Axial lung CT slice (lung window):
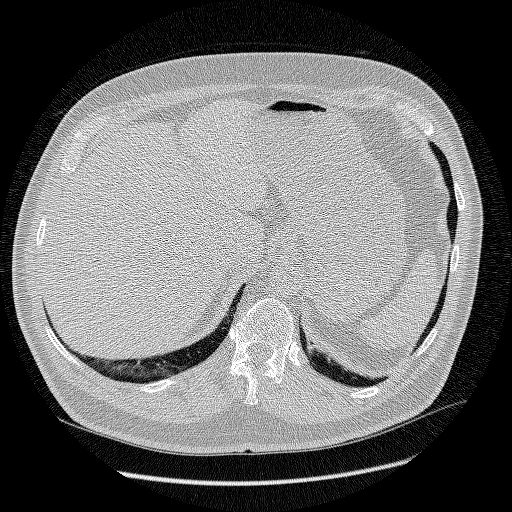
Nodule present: no